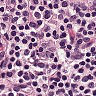
Metastatic tissue present: no